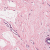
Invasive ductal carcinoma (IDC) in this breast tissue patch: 0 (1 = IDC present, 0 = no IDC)